Aerial crown-view tile of a tropical tree (Barro Colorado Island, Panama), acquired 20240813:
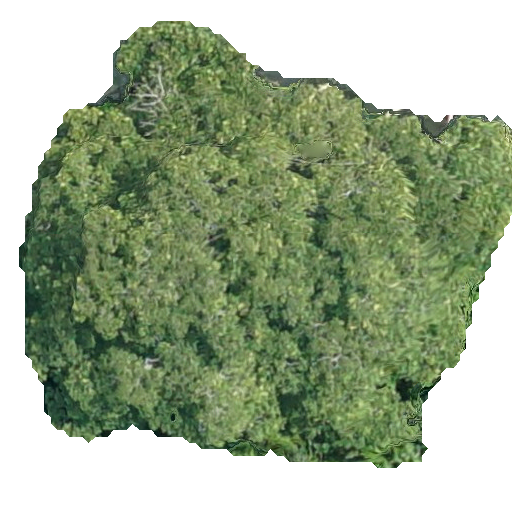
Species: Dipteryx oleifera
GBIF accepted scientific name: Dipteryx oleifera
Crown area: 244.951 m²